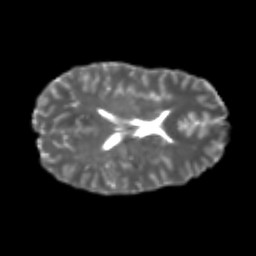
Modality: T2w
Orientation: axial
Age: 22
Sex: male
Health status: healthy
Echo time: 0.074 s